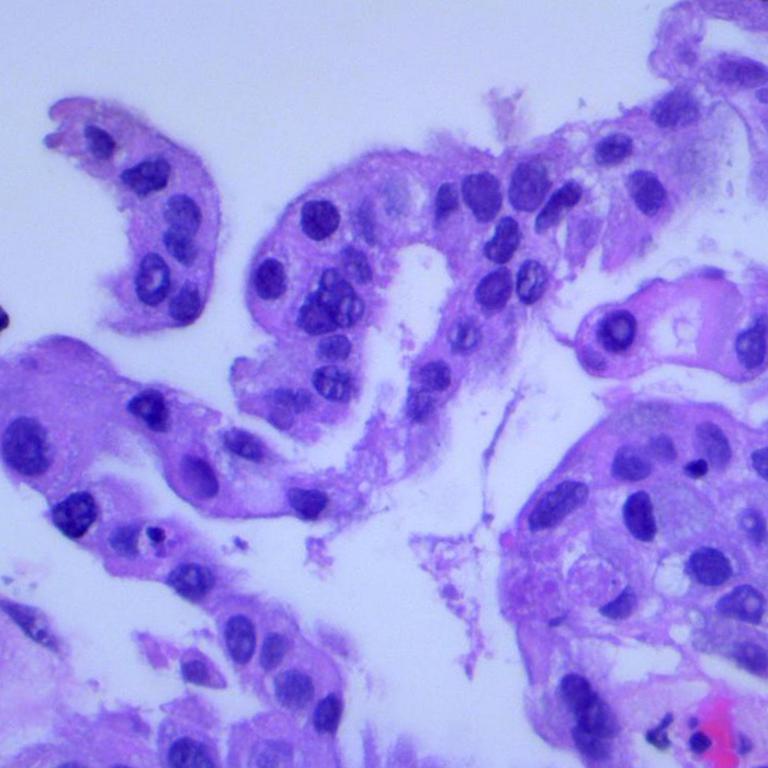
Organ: lung
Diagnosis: adenocarcinomas